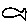
Label: fish